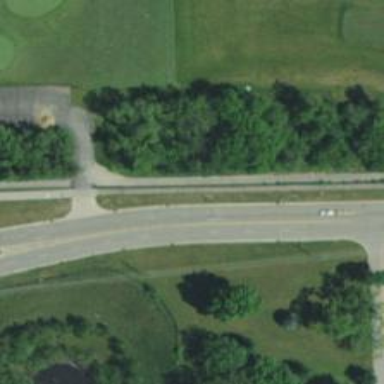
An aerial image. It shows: Tertiary road.